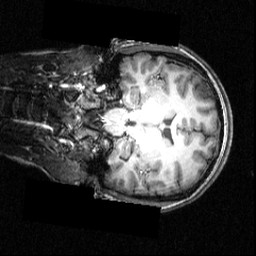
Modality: T1w
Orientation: coronal
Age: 19
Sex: female
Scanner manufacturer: siemens
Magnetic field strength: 3.951 T
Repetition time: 1.5 s
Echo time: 0.00335 s